Question: ## Test whit php-soundcloud
I try to use the script <URL> and I encounter a problem after user login.
I do exactly the tutorial wiki: <URL>
When the user has accepted the application, it returns the following URL: 'http://mywebsite.com/?code=123456789123456789'
I get the correct '$_GET['code']' but the function 'accessToken()' will not retrieve the information, it gives me a error (see the picture below).

Here is my code (the most basic):
'''
<?php
include 'Services/Soundcloud.php';
$soundcloud = new Services_Soundcloud('_myClientId_', '_ClientSecret_', '_RedirectUri_');
echo '<a href="' . $soundcloud->getAuthorizeUrl() . '">Connect with SoundCloud</a><br />';
try {
$accessToken = $soundcloud2->accessToken($_GET['code']);
} catch (Services_Soundcloud_Invalid_Http_Response_Code_Exception $e) {
exit($e->getMessage());
}
'''
Here is HTTP Status Codes of soundcloud: <URL>
They say that the code 401 is: Make sure you're sending us a 'client_id' or 'access_token'.
But I'm sure to send the correct id and token! :/
If someone has already manipulate SoundCloud API and know why I get this error, let me know of any solution.
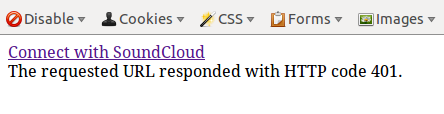
Answer: ok, i have find! it's so easy...
I had not seen the function 'setAccessToken()' which adds the token to the class
'''
try {
$accessToken = $soundcloud2->accessToken($_GET['code']);
// this is the part that I was missing
$soundcloud2->setAccessToken($accessToken["access_token"]);
} catch (Services_Soundcloud_Invalid_Http_Response_Code_Exception $e) {
exit($e->getMessage());
}
'''